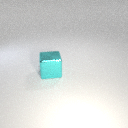
large cyan metal cube